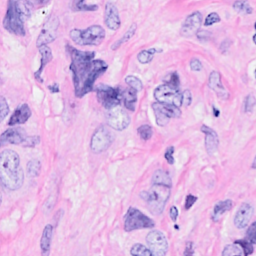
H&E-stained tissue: Breast